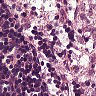
Metastatic tissue present: no